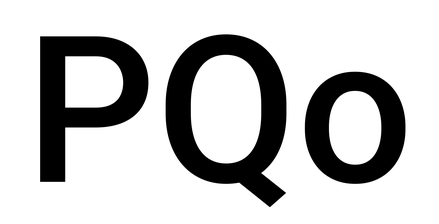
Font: Roboto_Medium